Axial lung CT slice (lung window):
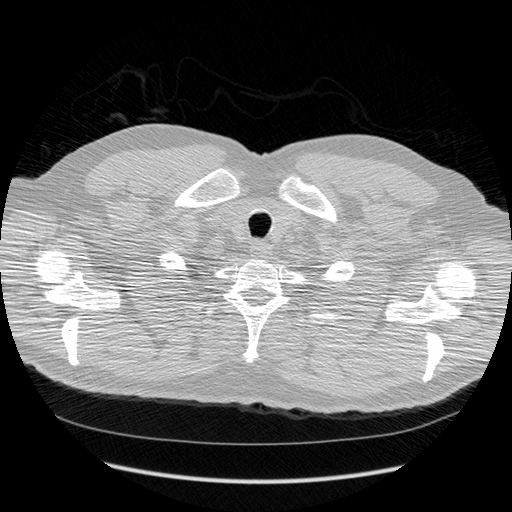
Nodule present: no